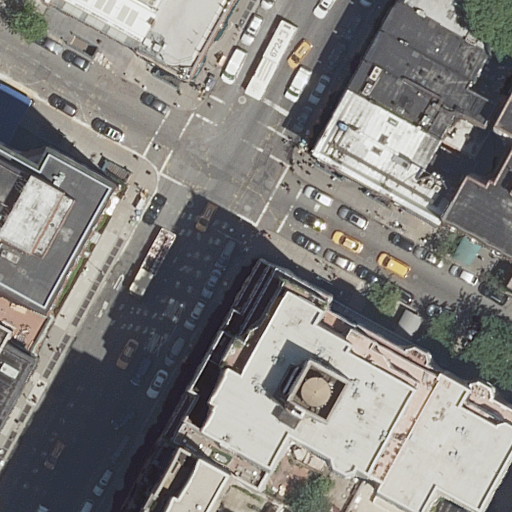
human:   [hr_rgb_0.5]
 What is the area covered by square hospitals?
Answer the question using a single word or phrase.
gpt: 0m2

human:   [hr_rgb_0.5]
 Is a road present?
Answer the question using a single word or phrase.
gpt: yes

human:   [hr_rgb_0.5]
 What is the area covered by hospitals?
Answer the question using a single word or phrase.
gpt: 8712m2

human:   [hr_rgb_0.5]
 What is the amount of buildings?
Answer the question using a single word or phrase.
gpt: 16

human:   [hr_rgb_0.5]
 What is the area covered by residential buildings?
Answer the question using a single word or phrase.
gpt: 4544m2

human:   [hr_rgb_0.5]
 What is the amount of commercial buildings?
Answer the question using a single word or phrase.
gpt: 0

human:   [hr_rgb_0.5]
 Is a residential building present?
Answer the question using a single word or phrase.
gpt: yes

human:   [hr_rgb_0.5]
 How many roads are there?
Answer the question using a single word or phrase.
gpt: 2

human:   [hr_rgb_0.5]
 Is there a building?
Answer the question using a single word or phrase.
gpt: yes

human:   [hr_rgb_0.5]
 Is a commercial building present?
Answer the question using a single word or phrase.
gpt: no

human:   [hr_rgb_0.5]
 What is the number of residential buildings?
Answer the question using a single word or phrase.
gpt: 16

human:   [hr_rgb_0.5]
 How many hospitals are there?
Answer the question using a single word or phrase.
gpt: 1

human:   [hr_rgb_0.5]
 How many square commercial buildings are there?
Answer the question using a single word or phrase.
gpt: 0

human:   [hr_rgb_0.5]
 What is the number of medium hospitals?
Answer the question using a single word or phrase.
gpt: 0

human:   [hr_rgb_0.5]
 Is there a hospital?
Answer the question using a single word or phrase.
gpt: yes

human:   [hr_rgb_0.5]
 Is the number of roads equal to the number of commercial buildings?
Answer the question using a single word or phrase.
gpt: no

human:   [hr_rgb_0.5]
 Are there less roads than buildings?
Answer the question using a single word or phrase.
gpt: yes

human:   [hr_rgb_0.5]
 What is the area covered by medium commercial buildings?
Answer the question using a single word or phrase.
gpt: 0m2

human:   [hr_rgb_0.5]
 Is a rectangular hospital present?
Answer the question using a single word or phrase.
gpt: no

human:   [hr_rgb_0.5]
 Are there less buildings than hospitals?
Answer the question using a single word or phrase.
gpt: no

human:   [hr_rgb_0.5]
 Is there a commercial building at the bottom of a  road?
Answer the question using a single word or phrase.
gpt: no

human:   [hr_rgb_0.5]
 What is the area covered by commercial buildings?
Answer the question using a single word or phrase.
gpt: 0m2

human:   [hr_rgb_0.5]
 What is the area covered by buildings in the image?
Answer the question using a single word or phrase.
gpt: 4544m2

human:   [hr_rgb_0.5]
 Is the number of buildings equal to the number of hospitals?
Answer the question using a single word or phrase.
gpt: no

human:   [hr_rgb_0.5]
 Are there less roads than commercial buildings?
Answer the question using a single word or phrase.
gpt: no

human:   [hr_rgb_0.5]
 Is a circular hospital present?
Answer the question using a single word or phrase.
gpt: no

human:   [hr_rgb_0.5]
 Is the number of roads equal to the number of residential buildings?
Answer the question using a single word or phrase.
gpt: no

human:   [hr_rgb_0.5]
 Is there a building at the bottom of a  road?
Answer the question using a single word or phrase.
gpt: yes

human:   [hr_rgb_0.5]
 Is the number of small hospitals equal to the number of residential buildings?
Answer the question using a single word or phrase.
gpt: no

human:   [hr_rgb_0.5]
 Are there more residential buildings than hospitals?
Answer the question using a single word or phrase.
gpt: yes

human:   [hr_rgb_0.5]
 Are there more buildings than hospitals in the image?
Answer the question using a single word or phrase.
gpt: yes

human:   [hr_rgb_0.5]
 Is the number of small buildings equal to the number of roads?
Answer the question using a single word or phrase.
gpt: no

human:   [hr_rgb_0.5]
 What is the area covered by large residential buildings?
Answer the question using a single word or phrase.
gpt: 2333m2

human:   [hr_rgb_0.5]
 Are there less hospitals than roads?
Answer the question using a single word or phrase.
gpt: yes

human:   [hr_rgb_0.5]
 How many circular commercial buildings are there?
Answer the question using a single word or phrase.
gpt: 0

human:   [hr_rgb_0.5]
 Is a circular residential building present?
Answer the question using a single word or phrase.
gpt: no

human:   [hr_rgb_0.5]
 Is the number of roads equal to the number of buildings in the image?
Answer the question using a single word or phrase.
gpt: no

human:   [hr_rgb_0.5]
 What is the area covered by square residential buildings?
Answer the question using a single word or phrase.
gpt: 0m2

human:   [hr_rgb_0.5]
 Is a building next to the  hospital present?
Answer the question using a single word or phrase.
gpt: yes

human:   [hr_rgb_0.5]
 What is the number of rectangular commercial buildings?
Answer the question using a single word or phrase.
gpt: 0

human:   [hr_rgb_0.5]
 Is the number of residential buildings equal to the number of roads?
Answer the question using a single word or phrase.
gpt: no

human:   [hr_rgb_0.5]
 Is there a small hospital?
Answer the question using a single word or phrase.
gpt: no

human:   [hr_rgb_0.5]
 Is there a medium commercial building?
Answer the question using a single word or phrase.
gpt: no

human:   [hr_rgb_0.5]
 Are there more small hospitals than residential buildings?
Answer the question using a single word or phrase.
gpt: no

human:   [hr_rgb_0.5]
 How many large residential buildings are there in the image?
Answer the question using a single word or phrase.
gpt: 3

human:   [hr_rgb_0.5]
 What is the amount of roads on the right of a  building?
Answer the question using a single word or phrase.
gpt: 2

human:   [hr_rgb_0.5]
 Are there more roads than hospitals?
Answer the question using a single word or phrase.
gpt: yes

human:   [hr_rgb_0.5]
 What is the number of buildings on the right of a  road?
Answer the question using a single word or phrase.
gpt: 9

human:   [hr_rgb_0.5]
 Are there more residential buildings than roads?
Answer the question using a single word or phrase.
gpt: yes

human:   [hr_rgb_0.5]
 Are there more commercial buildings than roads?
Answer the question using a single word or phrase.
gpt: no

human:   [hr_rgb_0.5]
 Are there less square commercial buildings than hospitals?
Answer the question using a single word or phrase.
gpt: yes

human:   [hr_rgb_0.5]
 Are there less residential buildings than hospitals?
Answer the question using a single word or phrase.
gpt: no

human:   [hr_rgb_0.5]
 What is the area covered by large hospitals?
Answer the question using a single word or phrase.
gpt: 8712m2

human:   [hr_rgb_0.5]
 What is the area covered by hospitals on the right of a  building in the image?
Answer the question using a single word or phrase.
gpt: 0m2

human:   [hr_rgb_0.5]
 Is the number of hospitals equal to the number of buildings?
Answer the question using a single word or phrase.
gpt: no

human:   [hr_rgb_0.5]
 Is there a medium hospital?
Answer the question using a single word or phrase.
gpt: no

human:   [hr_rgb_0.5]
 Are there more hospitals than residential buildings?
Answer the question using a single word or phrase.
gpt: no

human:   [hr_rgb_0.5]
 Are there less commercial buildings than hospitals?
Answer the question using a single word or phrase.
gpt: yes

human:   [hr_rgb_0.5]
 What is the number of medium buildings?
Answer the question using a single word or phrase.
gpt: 10

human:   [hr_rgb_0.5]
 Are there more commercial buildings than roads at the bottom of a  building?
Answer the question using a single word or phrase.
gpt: no

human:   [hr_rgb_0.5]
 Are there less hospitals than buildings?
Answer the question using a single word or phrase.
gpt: yes

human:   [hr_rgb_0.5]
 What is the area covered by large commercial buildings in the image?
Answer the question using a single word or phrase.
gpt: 0m2

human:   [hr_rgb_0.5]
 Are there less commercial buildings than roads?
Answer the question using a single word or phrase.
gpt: yes

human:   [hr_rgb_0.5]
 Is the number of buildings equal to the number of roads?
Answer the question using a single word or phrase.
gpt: no